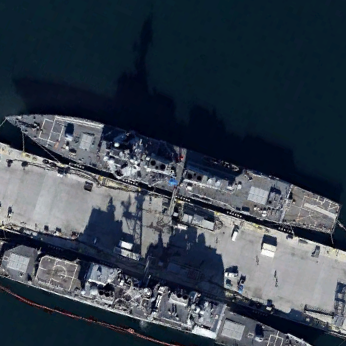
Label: destroyer